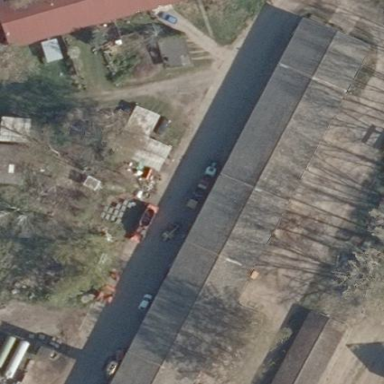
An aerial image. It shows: Gabled farm auxiliary building with grey roof. The roof is oriented along the structure.